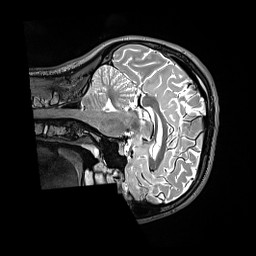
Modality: T2w
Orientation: sagittal
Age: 25
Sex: female
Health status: ill
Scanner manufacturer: siemens
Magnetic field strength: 3 T
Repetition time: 3.2 s
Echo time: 0.564 s